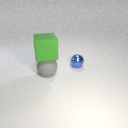
large green rubber cube above large gray rubber sphere